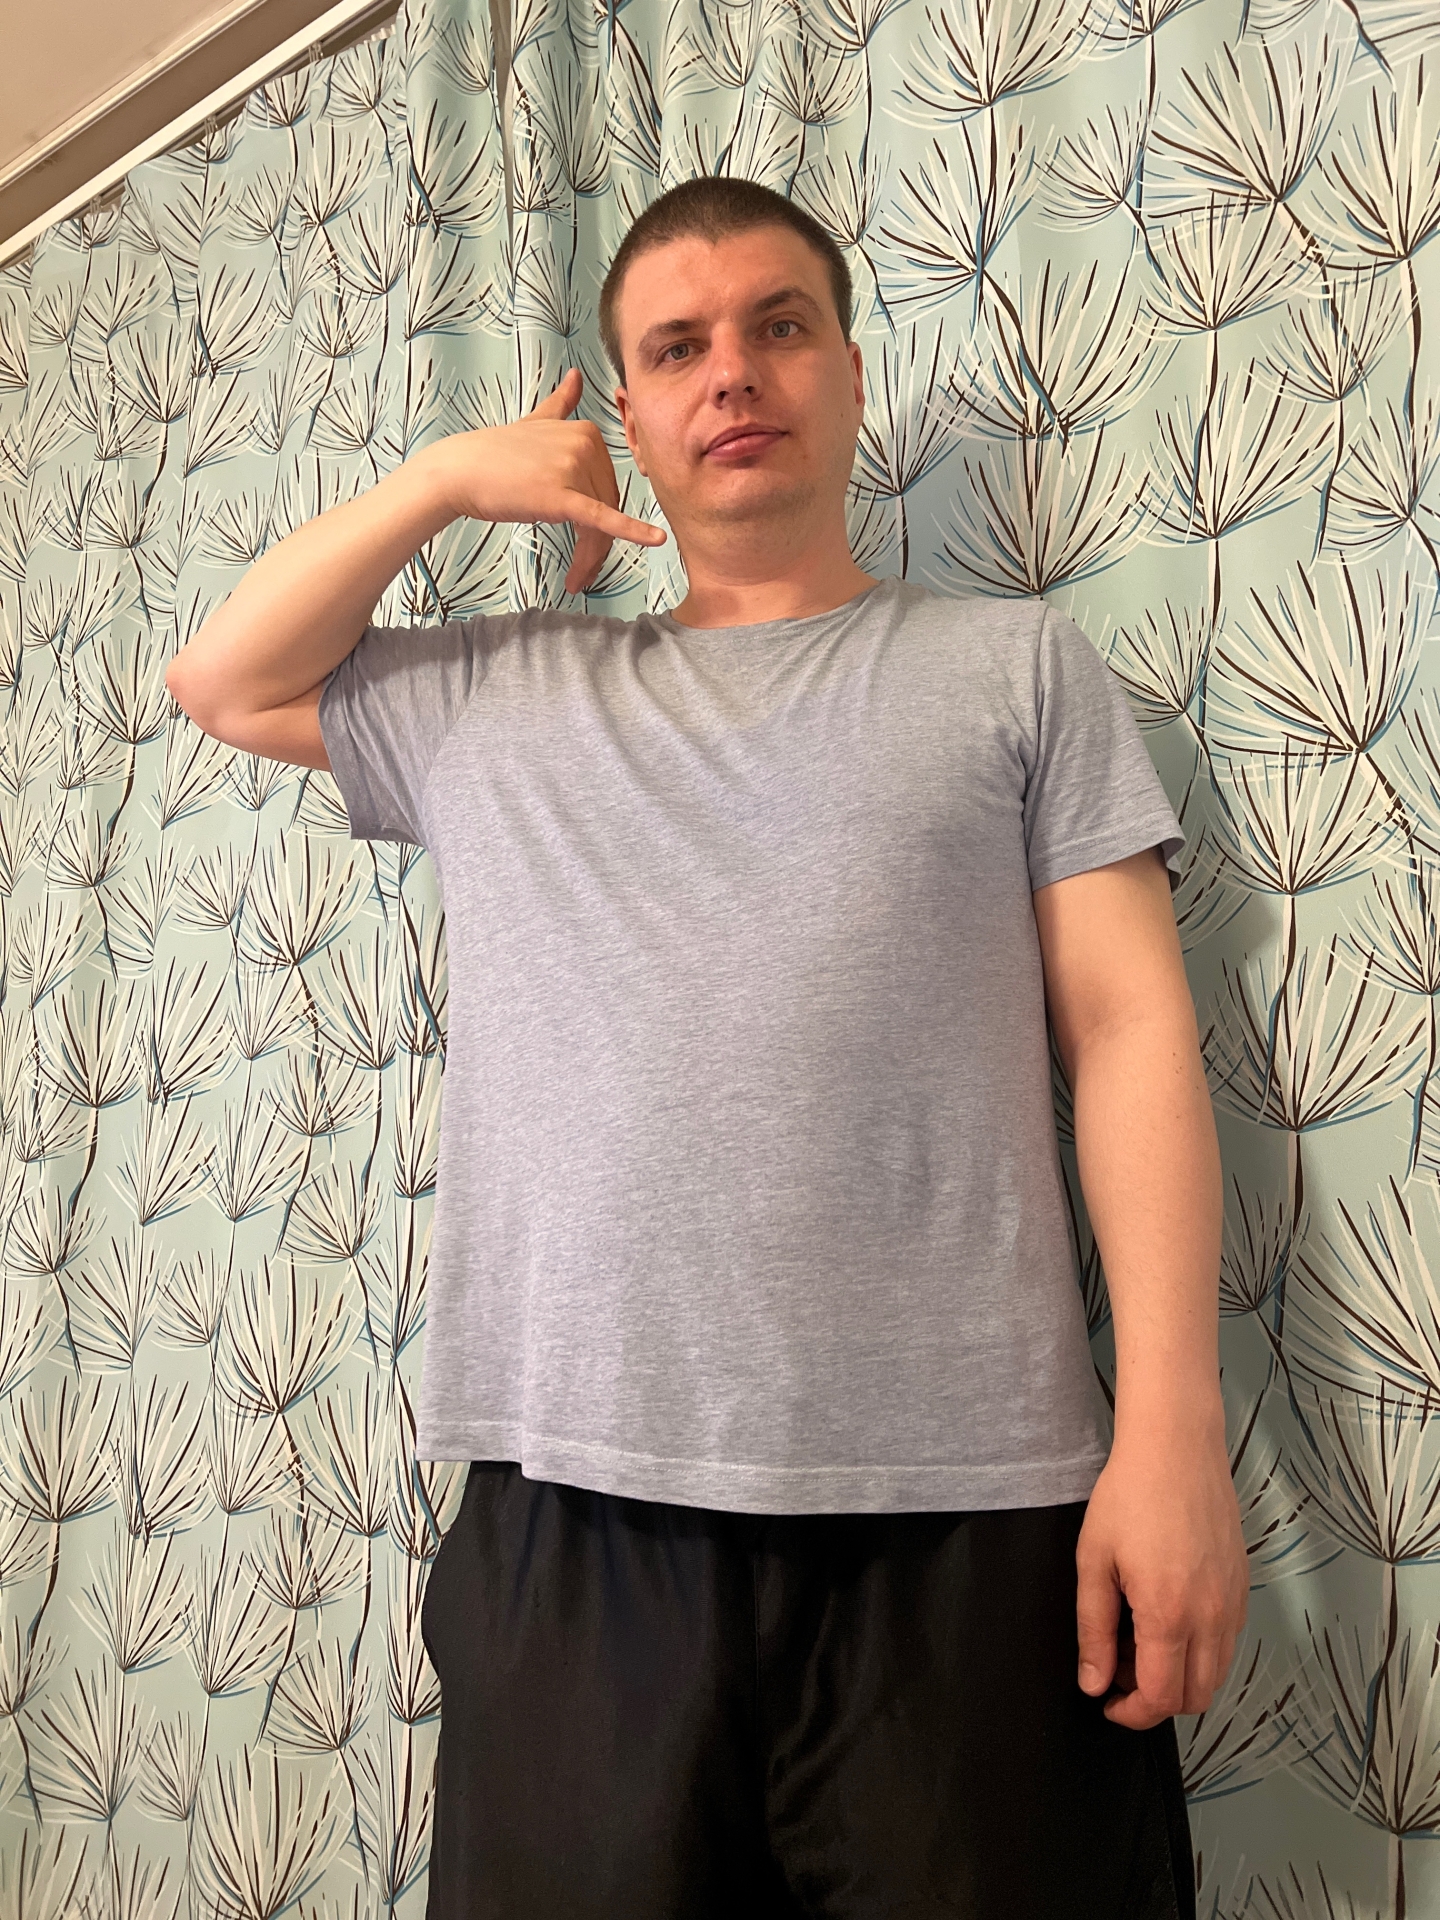
Label: clear